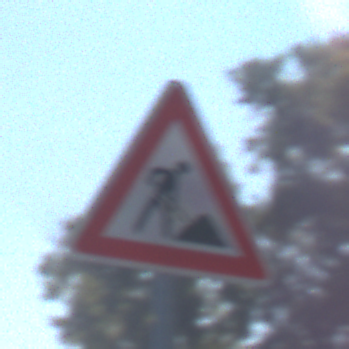
Verkehrszeichen: Arbeitsstelle
Umgebung: Outdoor, Suburban
Tageszeit: MorningAfternoon
Wetter: PartlyCloudy
Licht: Natural
Jahreszeit: NotSpecified
Kontrast: HighContrast